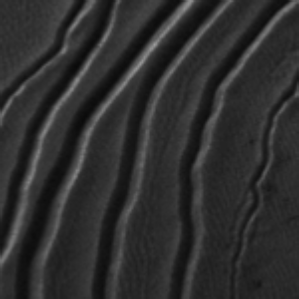
Label: frost